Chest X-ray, PA view. Patient: 29 years old, sex M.
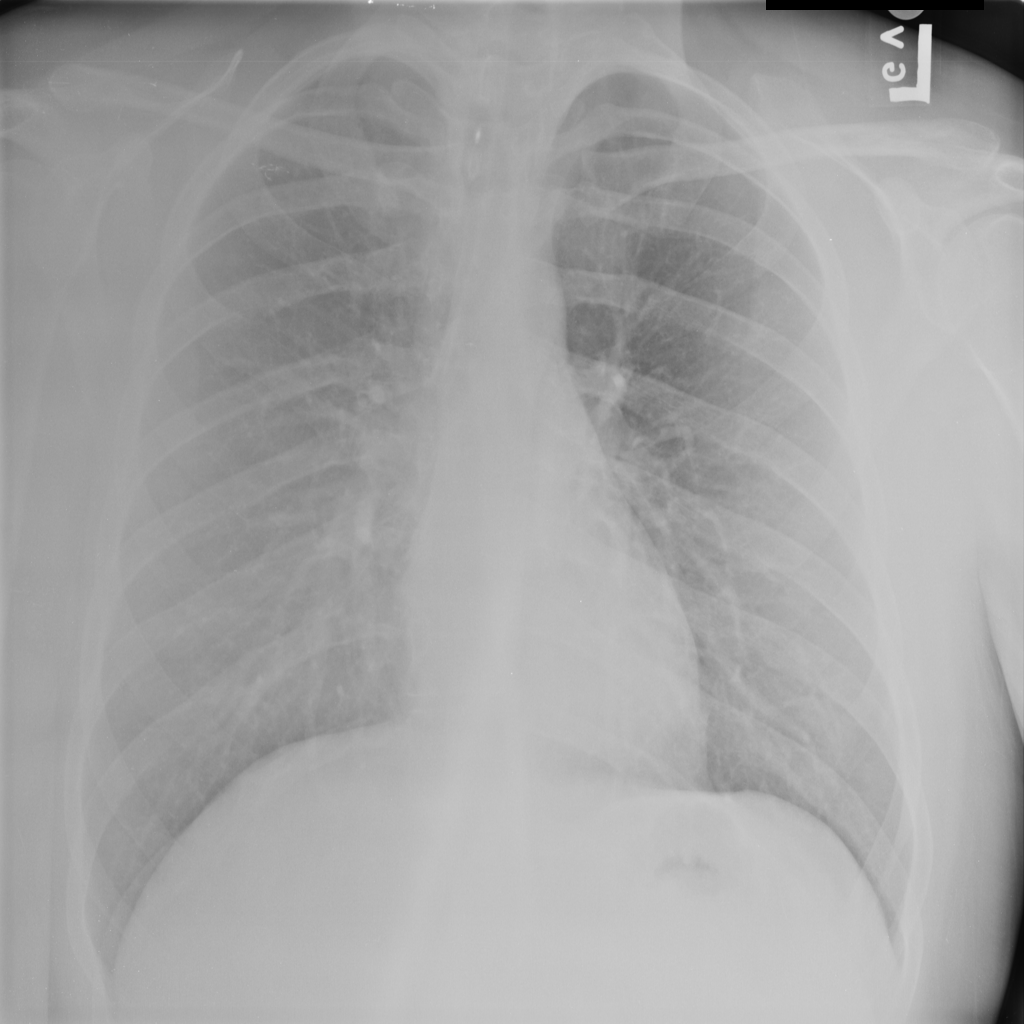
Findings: No Finding